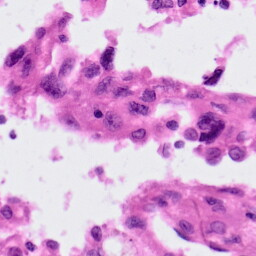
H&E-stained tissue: Lung